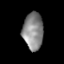
Tissue: lung
Cell type: Endothelial cells
Senescence score: 0.6808
Nuclear area (px): 737
Mean DAPI intensity: 136.697